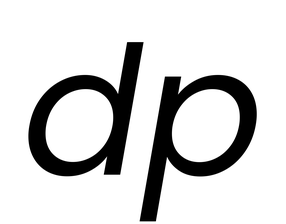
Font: Poppins-Italic